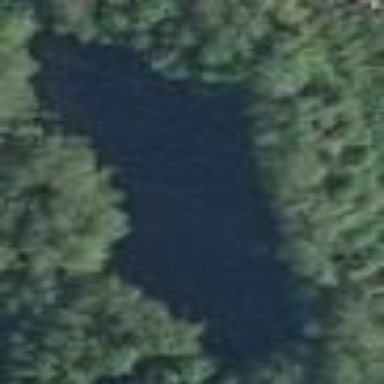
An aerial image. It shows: Pond surrounded by natural water.